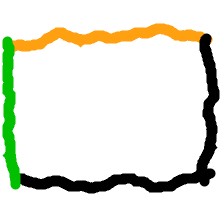
Shape: rectangle